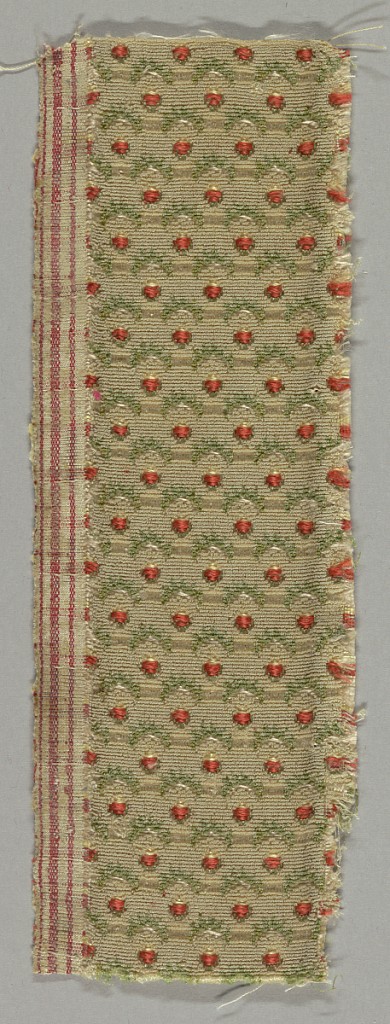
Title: Fragment
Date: mid–late 18th century
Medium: silk Technique: uncut supplementary warp pile (velvet) with supplementary weft
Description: Narrow fragment of "droguet" velvet, uncut pile. Cream-colored and green velvet pile with cream, yellow and red-orange silk showing through in tiny spots.